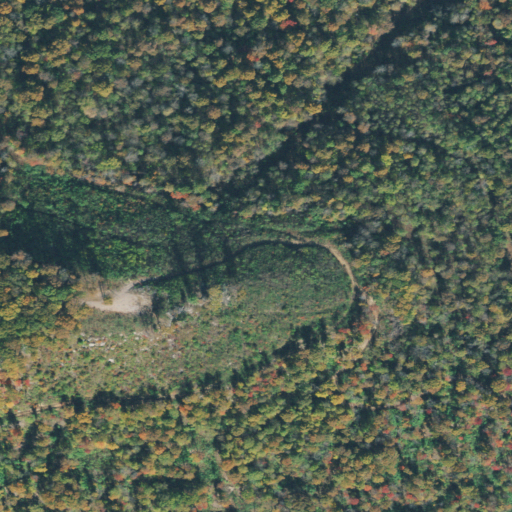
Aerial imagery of cape in Tennessee named Jackson Point containing deciduous forest and grassland